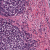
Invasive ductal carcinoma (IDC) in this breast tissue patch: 1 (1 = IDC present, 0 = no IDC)